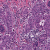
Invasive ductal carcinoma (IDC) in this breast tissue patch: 1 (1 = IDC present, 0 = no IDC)